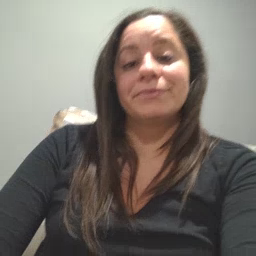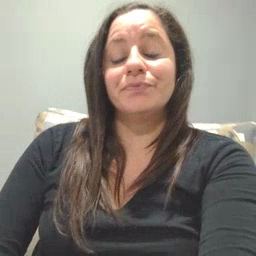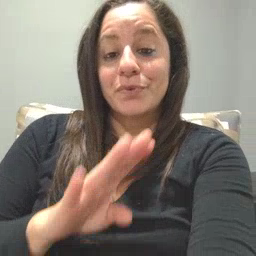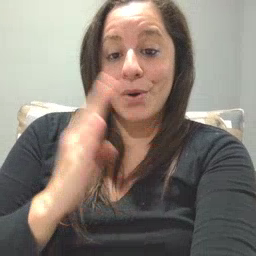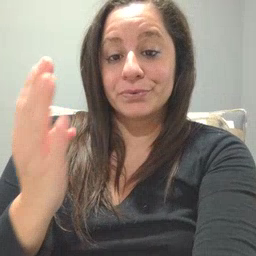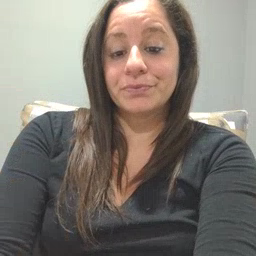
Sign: open